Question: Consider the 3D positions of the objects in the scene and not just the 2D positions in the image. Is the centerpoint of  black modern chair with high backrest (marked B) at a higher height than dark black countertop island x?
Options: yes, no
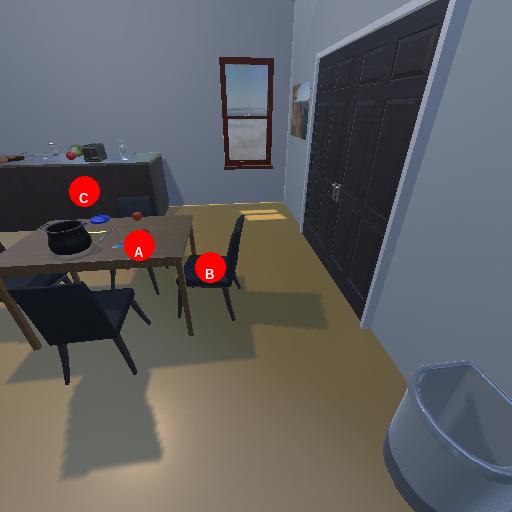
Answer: yes